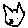
Label: cat